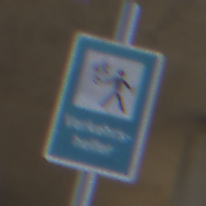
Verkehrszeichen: Verkehrshelfer
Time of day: Midday
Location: Roofed (Underpass)
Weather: Clear
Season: NotSpecified
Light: Natural